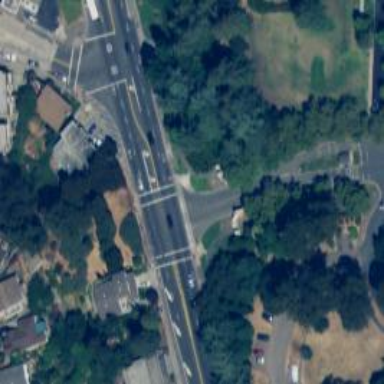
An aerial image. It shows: Service road with separate sidewalk.